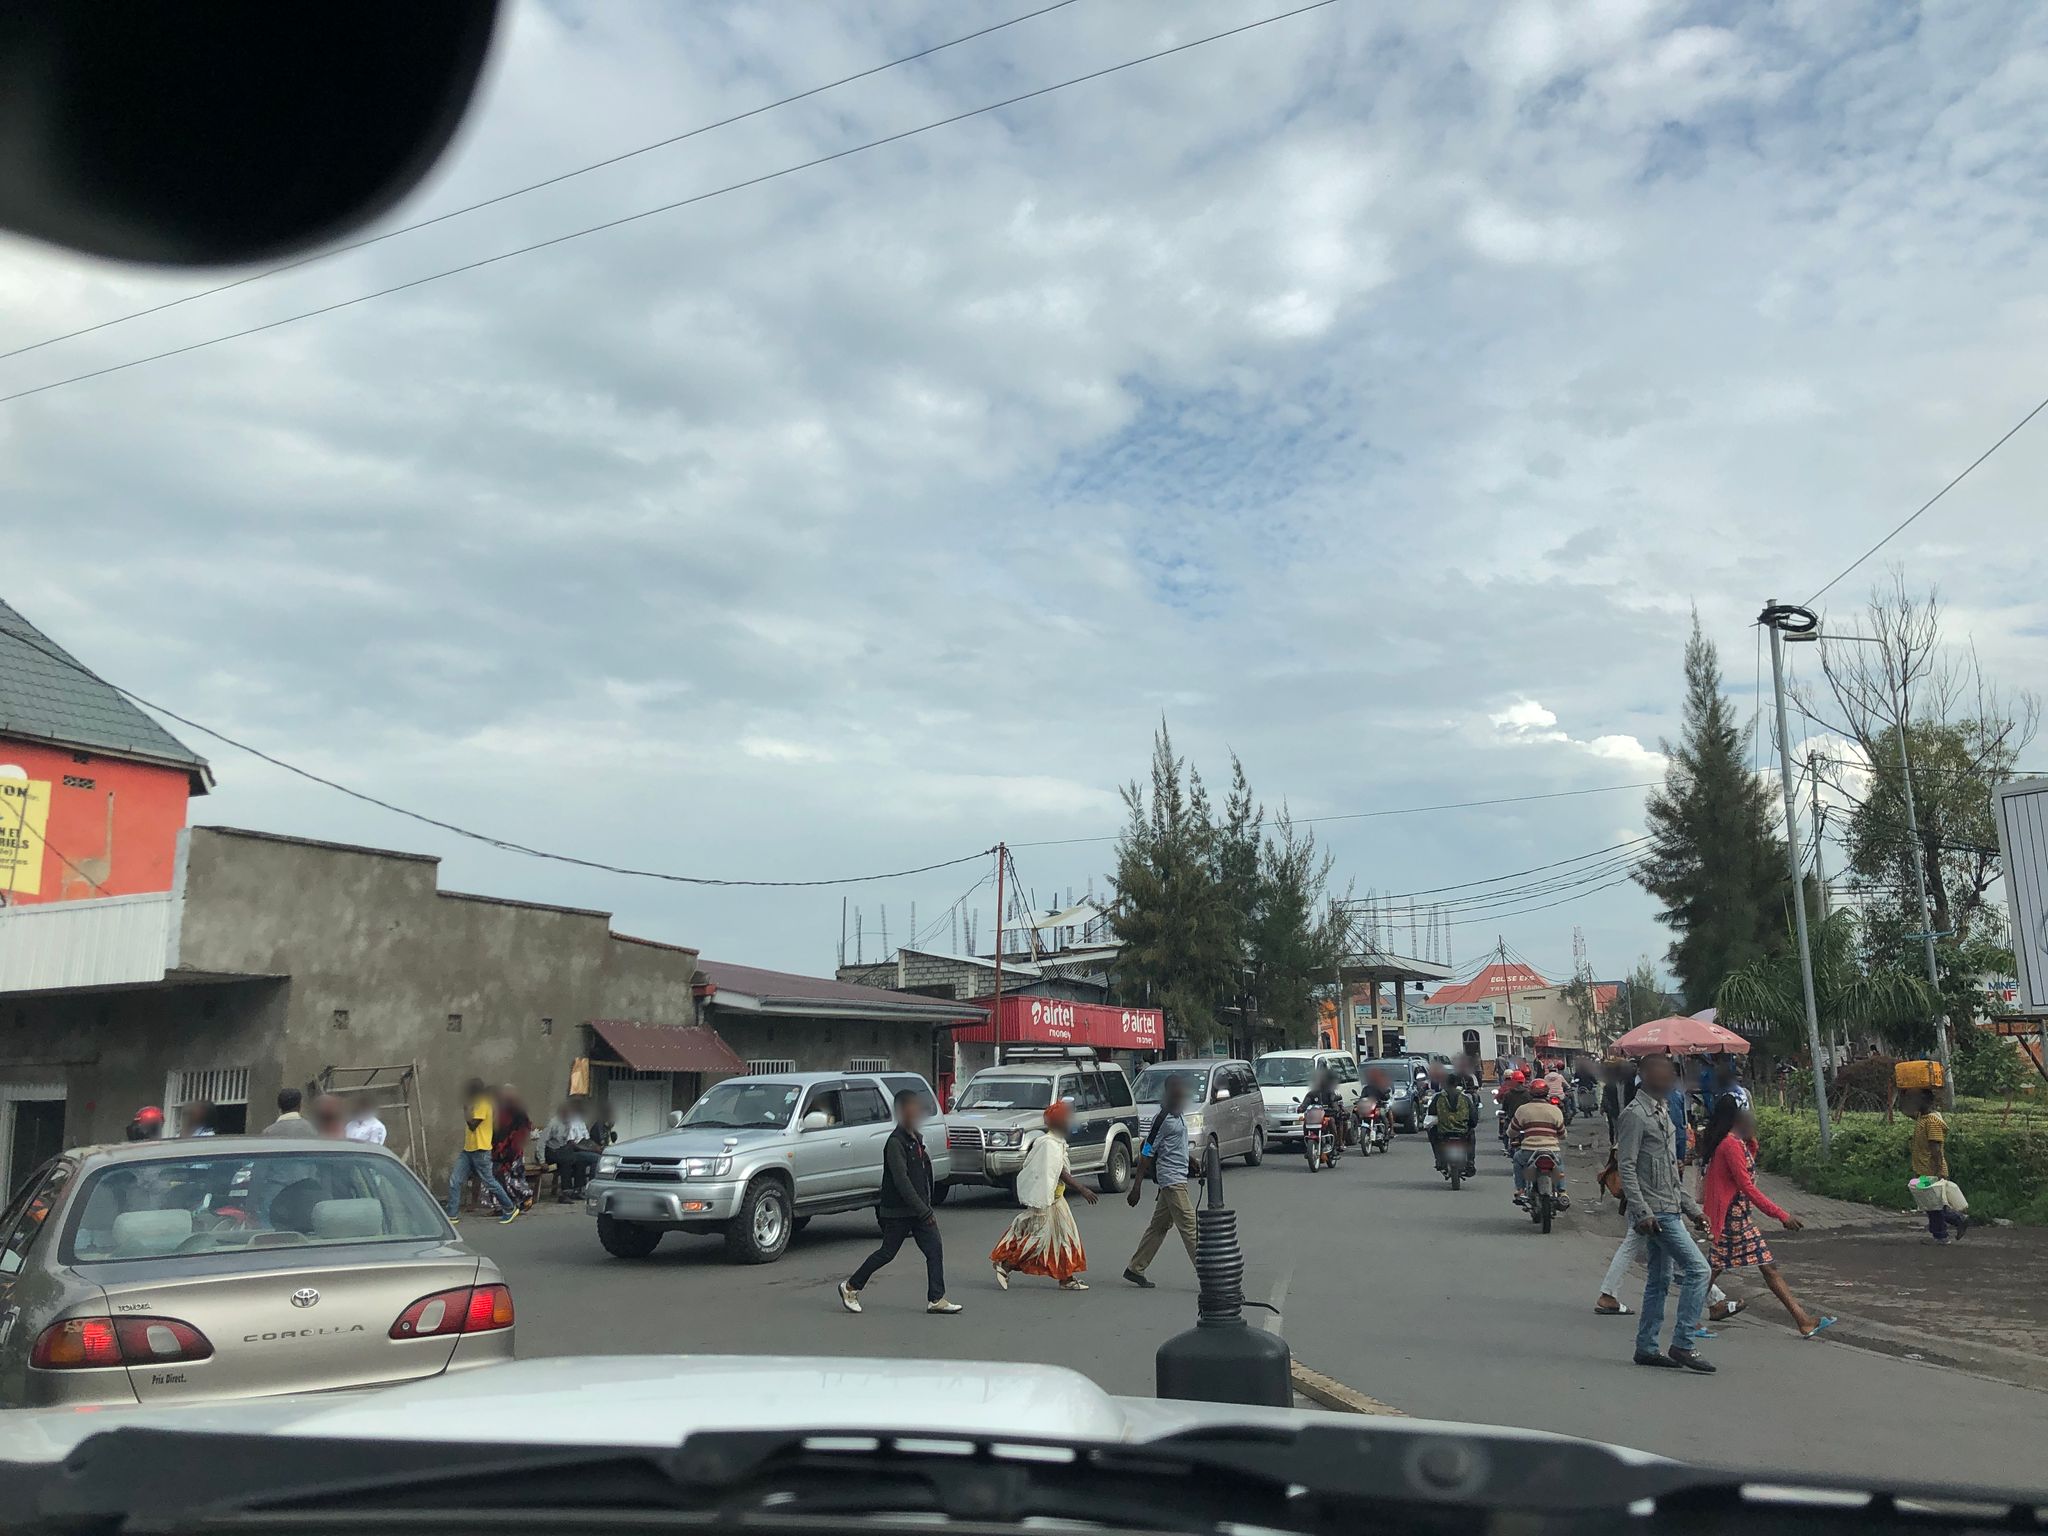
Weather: cloudy
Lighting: day
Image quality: good
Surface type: driving surface
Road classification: primary
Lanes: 2.0
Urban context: urban centre
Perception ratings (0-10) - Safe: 1.11, Lively: 6.64, Beautiful: 6.78, Boring: 5.01, Depressing: 7.08, Wealthy: 1.82